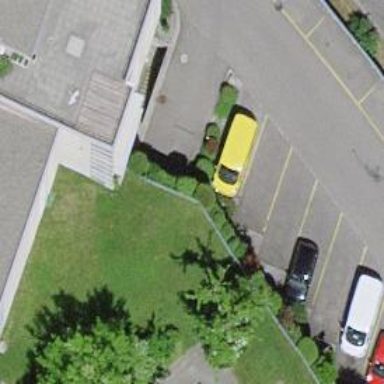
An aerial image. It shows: Parking entrance.